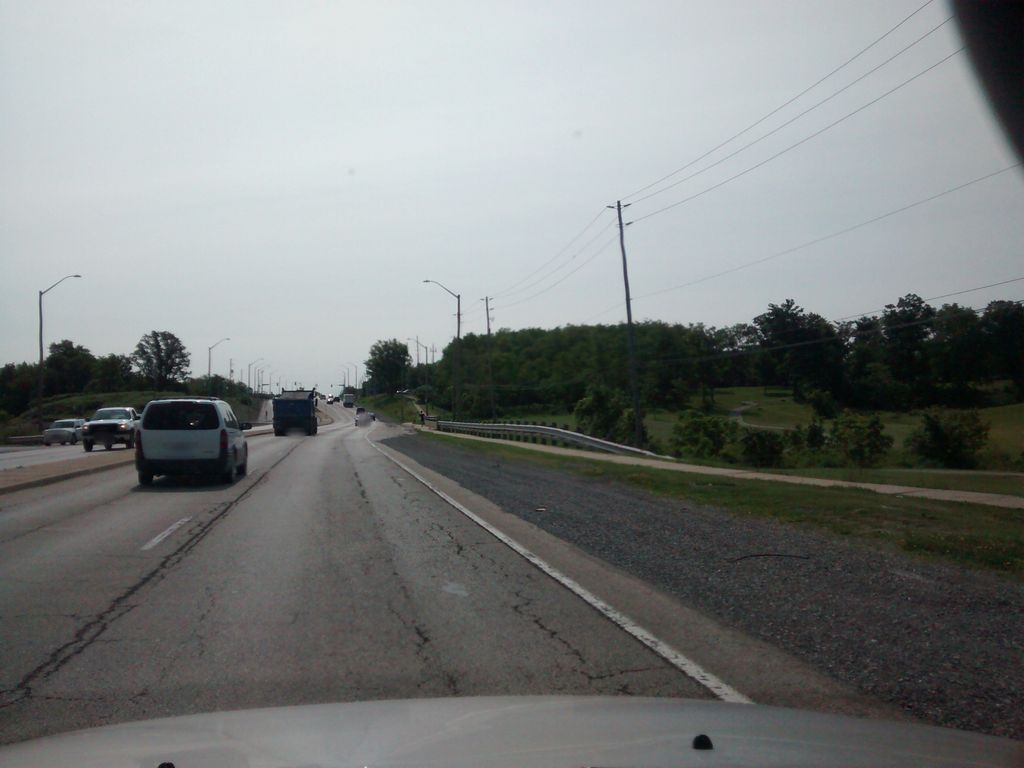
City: hamilton